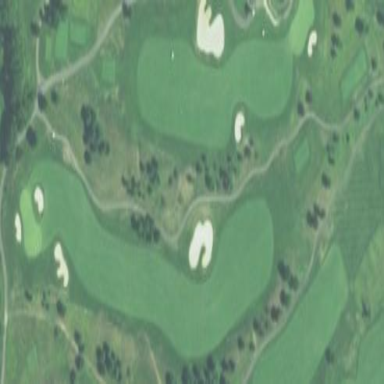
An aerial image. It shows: Rough grassy area used for golf.